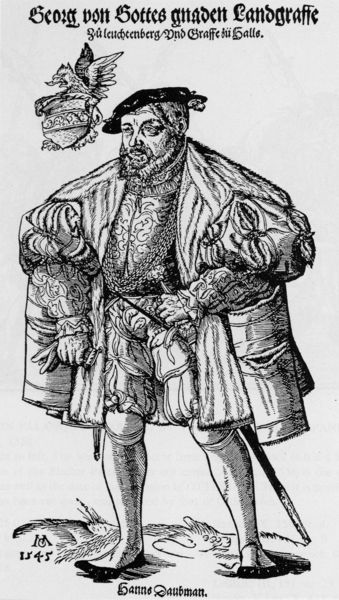
Titel: Bildnis des Georg, Landgraf von Leuchtenberg
Künstler: Michael Ostendorfer
Institution: (Seriendruck)
Schlagwörter: gott, hand, mann, umhang, handschuh, handschuhe, hut, nase, ohr, schwarz, weiss, zeichnung, blick, gras, rasen, tier, wiese, haube, mode, bart, hemd, hose, kappe, mütze, augen, falten, gesicht, kleidung, kragen, pelz, stehen, ärmel, bildnis, portrait, porträt, gewand, mantel, reich, stoff, adel, kaufmann, schultern, stock, fell, füße, schrift, schuhe, kette, grafik, graphik, kaiser, könig, deutsch, rüschen, jahreszahl, name, strümpfe, schild, links, druck, druckgraphik, schwarz weiss, monogramm, radierung, stich, schwert, ketten, waffe, drcuk, beschriftung, degen, herrscher, brokat, fürst, rüstung, tracht, wappen, barett, üppig, brief, wesen, wams, herzog, greif, reichtum, macht, hans, edelmann, drachen, drache, eleganz, graf, kostbar, georg, bund, kniehose, statur, prächtig, kolumbus, beinkleid, gnade, seriendruck, landsknecht, helmzier, hande, hanns, landgraf, el, 1545, linkd, landgraffe, daubmann, faltenkleidung, hermilin, daubman